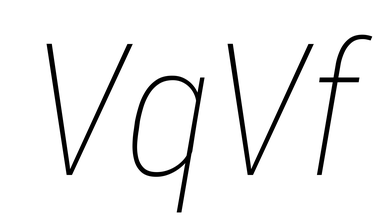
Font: Roboto-Italic_Condensed_Thin_Italic